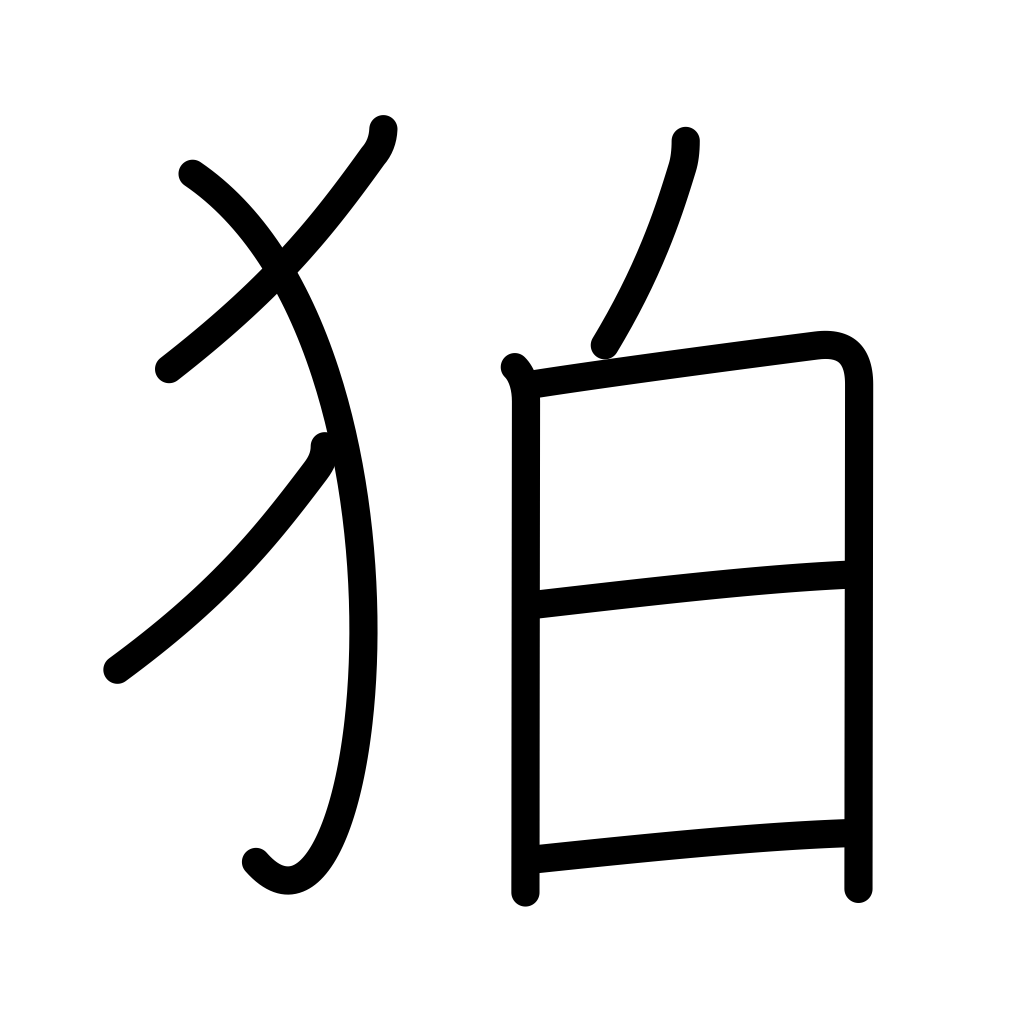
Meaning: archaic part of Korea, lion-dog shrine guards